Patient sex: M
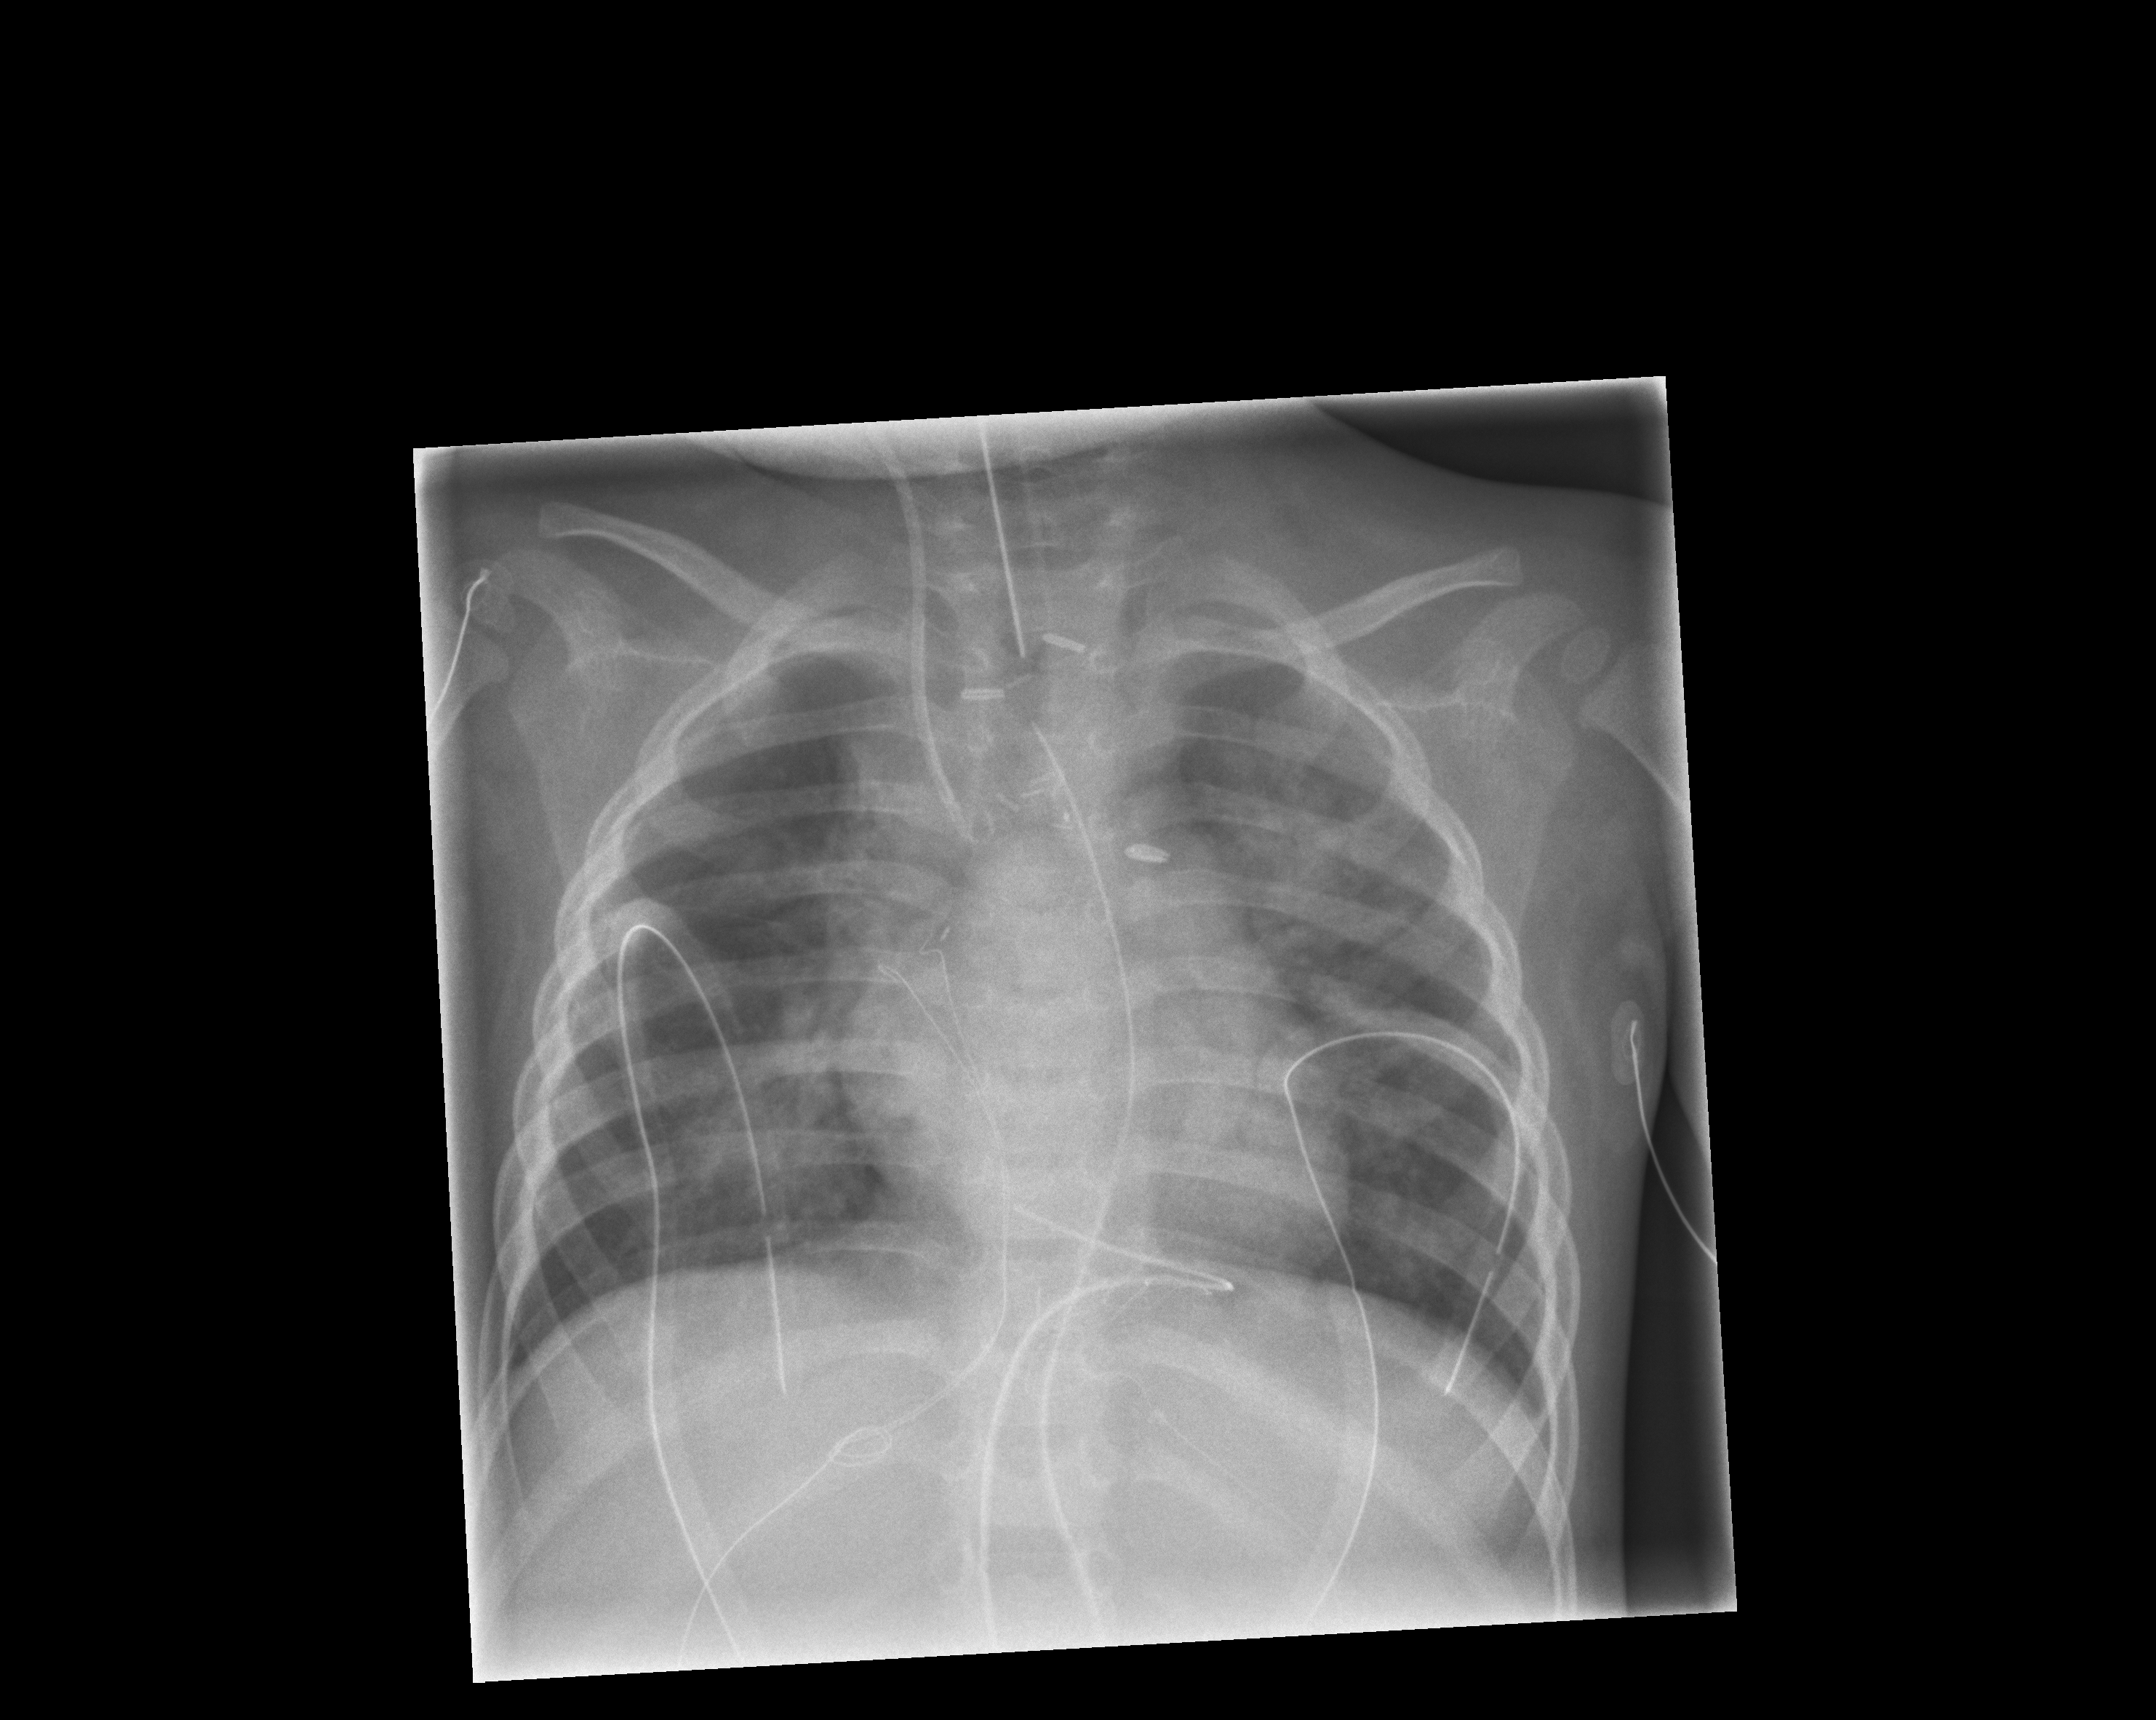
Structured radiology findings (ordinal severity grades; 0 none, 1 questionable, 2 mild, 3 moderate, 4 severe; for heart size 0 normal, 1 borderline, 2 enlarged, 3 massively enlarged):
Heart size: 1
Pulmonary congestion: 2
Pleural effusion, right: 0
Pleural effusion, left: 0
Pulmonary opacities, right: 1
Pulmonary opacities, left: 2
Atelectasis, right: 0
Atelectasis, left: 0